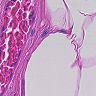
Metastatic tissue present: no